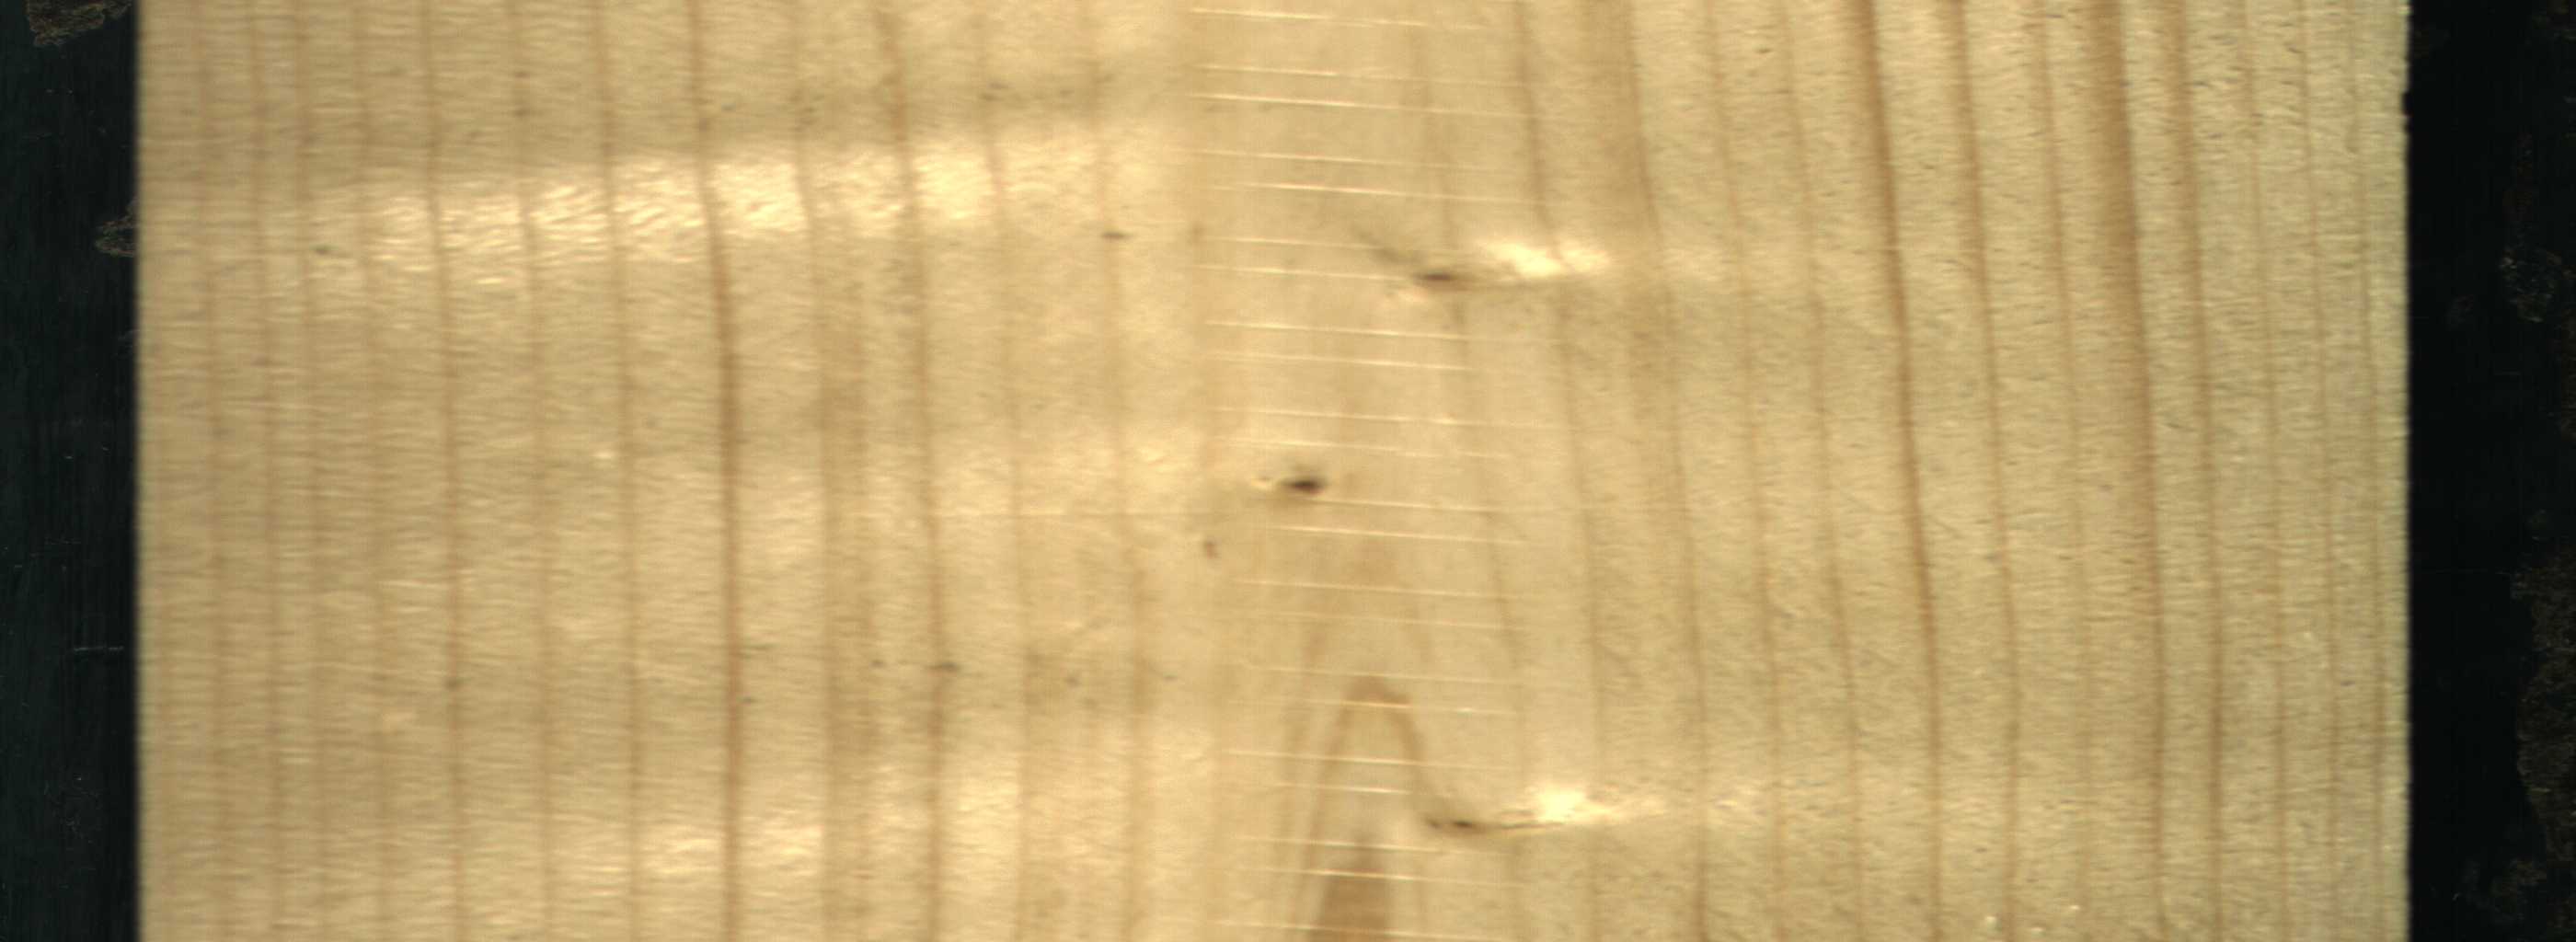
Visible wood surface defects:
Quartzity
Live_Knot
Live_Knot
Live_Knot